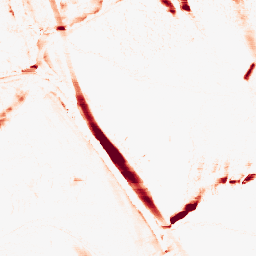
Category: morphological
Decomposition family: morphological_ellipse
Decomposition parameters: operation: opening
width: 5
height: 20
Upsampling method: quintic
Upsampling parameters: scale: 8
Upsampling scale: 8